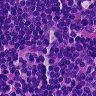
Metastatic tissue present: no